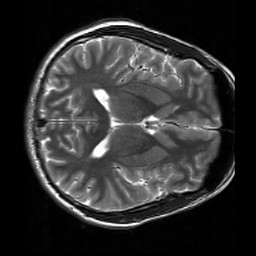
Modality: T2w
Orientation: axial
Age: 27
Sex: male
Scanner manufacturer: siemens
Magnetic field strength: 3 T
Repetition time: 7 s
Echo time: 0.09 s